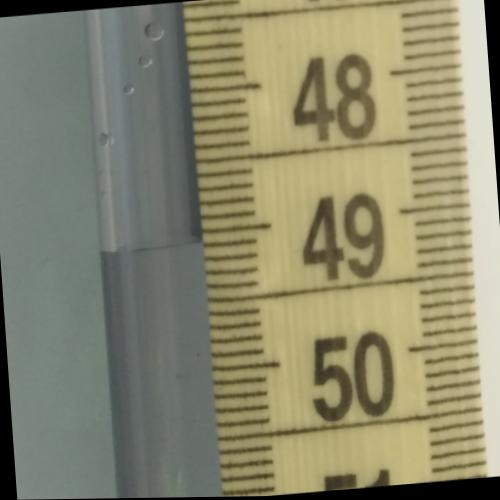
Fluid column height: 49.1 cm